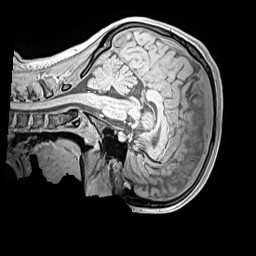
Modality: MP2RAGE
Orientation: sagittal
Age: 13
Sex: female
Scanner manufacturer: siemens
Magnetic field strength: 3 T
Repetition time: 4 s
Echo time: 0.00299 s